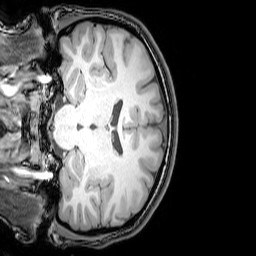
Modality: T1w
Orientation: coronal
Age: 21
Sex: female
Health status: healthy
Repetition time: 0.081 s
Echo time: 0.037 s